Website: macys
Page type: added-to-cart
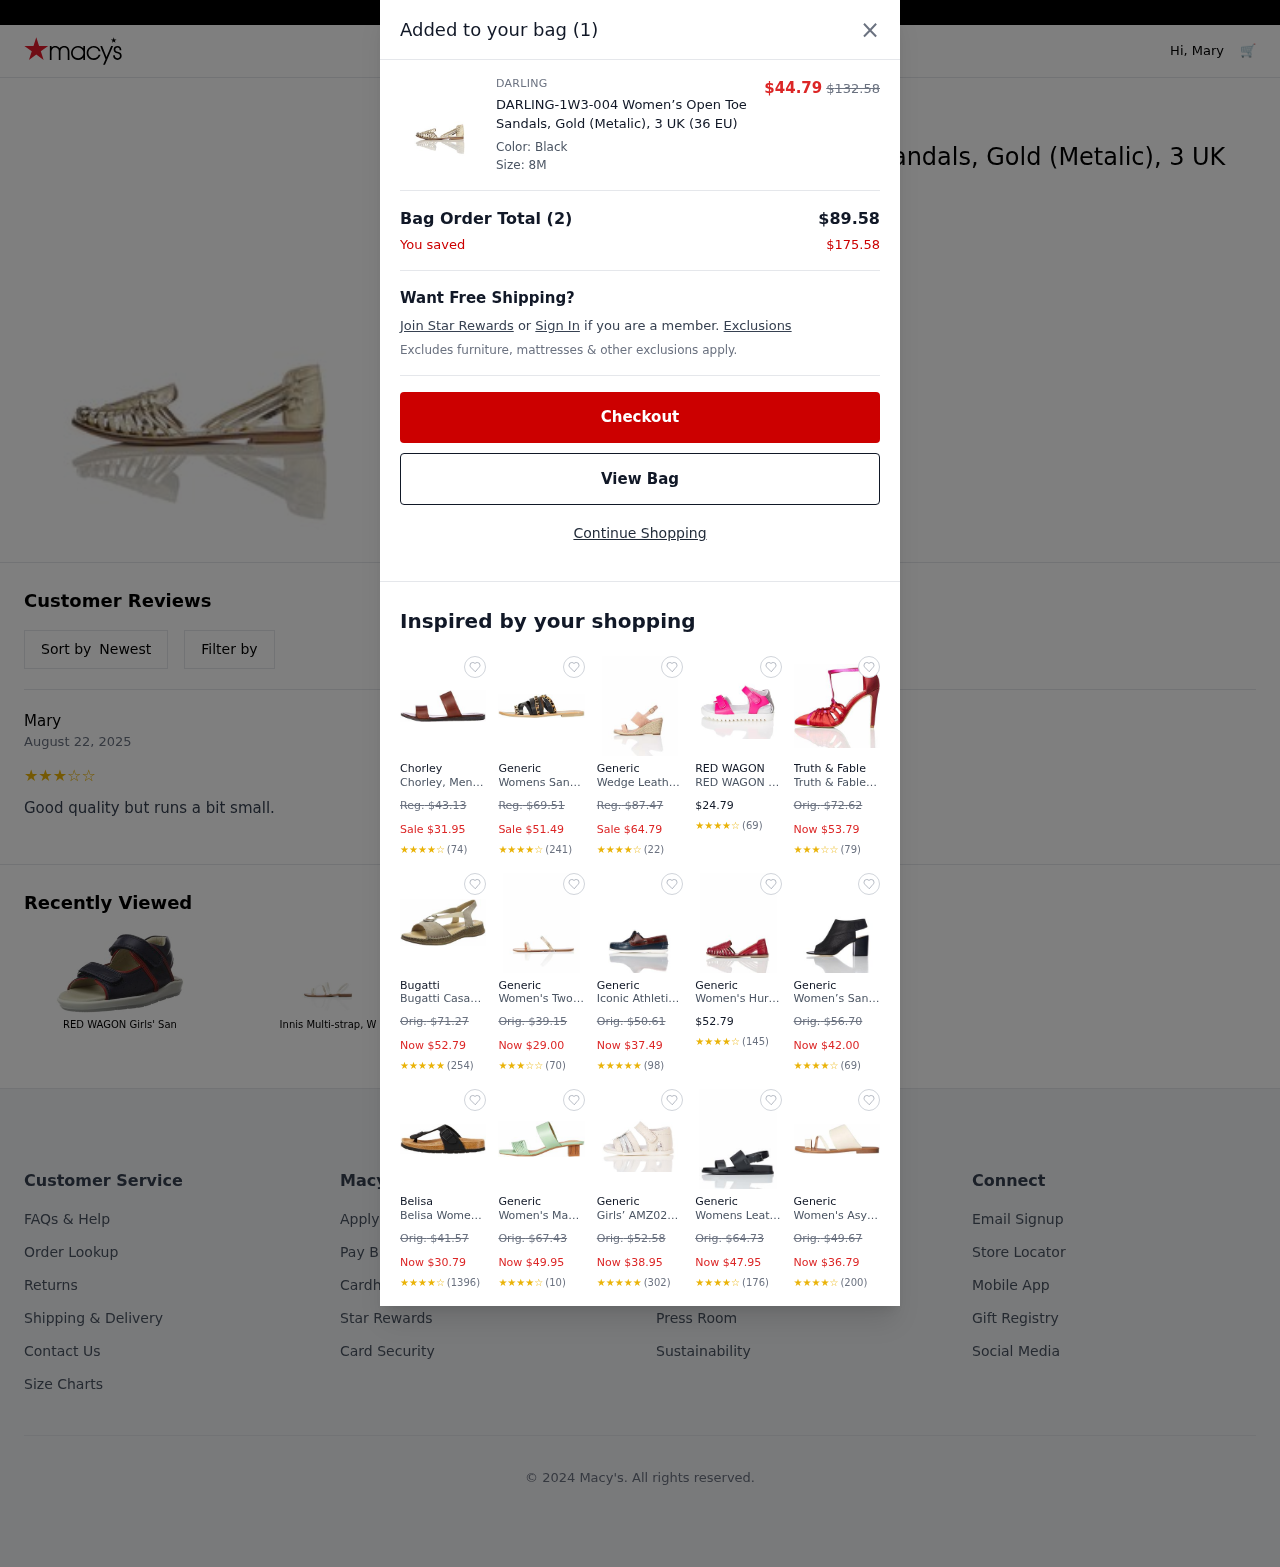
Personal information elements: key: PII_FIRSTNAME
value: Mary
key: PII_REVIEW
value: Good quality but runs a bit small.
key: PII_USER_RATING
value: ★
★
★
★
☆
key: PII_USER_RATING
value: ★
★
★
☆
☆
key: PII_USER_RATING
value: ★
★
★
★
★
Product elements: key: PRODUCT1_BRAND
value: DARLING
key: PRODUCT1_NAME
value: DARLING-1W3-004 Women’s Open Toe Sandals, Gold (Metalic), 3 UK (36 EU)
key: PRODUCT1_PRICE
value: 44.79
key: PRODUCT18_NAME
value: RED WAGON Girls' San
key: PRODUCT19_NAME
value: Innis Multi-strap, W
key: PRODUCT1_ORIGINAL_PRICE
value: $132.58
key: PRODUCT2_BRAND
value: Chorley
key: PRODUCT2_NAME
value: Chorley, Men's Open Toe Sandals
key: PRODUCT2_ORIGINAL_PRICE
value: Reg. $43.13
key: PRODUCT2_PRICE
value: Sale $31.95
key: PRODUCT2_RATING
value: ★
★
★
★
☆
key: PRODUCT2_NUM_RATINGS
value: (74)
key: PRODUCT3_BRAND
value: Generic
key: PRODUCT3_NAME
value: Womens Sana-1w3-045 Open Toe Sandals
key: PRODUCT3_ORIGINAL_PRICE
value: Reg. $69.51
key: PRODUCT3_PRICE
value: Sale $51.49
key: PRODUCT3_RATING
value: ★
★
★
★
☆
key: PRODUCT3_NUM_RATINGS
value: (241)
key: PRODUCT4_BRAND
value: Generic
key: PRODUCT4_NAME
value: Wedge Leather Espadrille Women's Peeptoe Sandals
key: PRODUCT4_ORIGINAL_PRICE
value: Reg. $87.47
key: PRODUCT4_PRICE
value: Sale $64.79
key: PRODUCT4_RATING
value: ★
★
★
★
☆
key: PRODUCT4_NUM_RATINGS
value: (22)
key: PRODUCT5_BRAND
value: RED WAGON
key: PRODUCT5_NAME
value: RED WAGON Bright Summer Velcro Strap, Girls’ Ankle Strap Sandals
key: PRODUCT5_PRICE
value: $24.79
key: PRODUCT5_RATING
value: ★
★
★
★
☆
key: PRODUCT5_NUM_RATINGS
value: (69)
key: PRODUCT6_BRAND
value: Truth & Fable
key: PRODUCT6_NAME
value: Truth & Fable Womens 124014 Ankle Strap Sandals
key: PRODUCT6_ORIGINAL_PRICE
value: Orig. $72.62
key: PRODUCT6_PRICE
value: Now $53.79
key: PRODUCT6_RATING
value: ★
★
★
☆
☆
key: PRODUCT6_NUM_RATINGS
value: (79)
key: PRODUCT7_BRAND
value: Bugatti
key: PRODUCT7_NAME
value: Bugatti Casablanca 2217914, Women’s Ankle Strap Sandals
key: PRODUCT7_ORIGINAL_PRICE
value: Orig. $71.27
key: PRODUCT7_PRICE
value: Now $52.79
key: PRODUCT7_RATING
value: ★
★
★
★
★
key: PRODUCT7_NUM_RATINGS
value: (254)
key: PRODUCT8_BRAND
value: Generic
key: PRODUCT8_NAME
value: Women's Two-band Sparkly Open-Toe Flat Sandals Brown Sand), US 9
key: PRODUCT8_ORIGINAL_PRICE
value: Orig. $39.15
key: PRODUCT8_PRICE
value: Now $29.00
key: PRODUCT8_RATING
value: ★
★
★
☆
☆
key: PRODUCT8_NUM_RATINGS
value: (70)
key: PRODUCT9_BRAND
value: Generic
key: PRODUCT9_NAME
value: Iconic Athletic and Outdoor Sandals
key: PRODUCT9_ORIGINAL_PRICE
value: Orig. $50.61
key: PRODUCT9_PRICE
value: Now $37.49
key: PRODUCT9_RATING
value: ★
★
★
★
★
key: PRODUCT9_NUM_RATINGS
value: (98)
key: PRODUCT10_BRAND
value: Generic
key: PRODUCT10_NAME
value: Women's Hurrache Closed Toe Sandals
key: PRODUCT10_PRICE
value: $52.79
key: PRODUCT10_RATING
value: ★
★
★
★
☆
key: PRODUCT10_NUM_RATINGS
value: (145)
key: PRODUCT11_BRAND
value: Generic
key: PRODUCT11_NAME
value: Women’s Sandals Open-Toe Block Heel Black (Black) 6 UK (39 EU)
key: PRODUCT11_ORIGINAL_PRICE
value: Orig. $56.70
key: PRODUCT11_PRICE
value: Now $42.00
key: PRODUCT11_RATING
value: ★
★
★
★
☆
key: PRODUCT11_NUM_RATINGS
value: (69)
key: PRODUCT12_BRAND
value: Belisa
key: PRODUCT12_NAME
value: Belisa Womens 2170900 T-Bar Sandals
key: PRODUCT12_ORIGINAL_PRICE
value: Orig. $41.57
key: PRODUCT12_PRICE
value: Now $30.79
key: PRODUCT12_RATING
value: ★
★
★
★
☆
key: PRODUCT12_NUM_RATINGS
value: (1396)
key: PRODUCT13_BRAND
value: Generic
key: PRODUCT13_NAME
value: Women's Mabel-s-1a-3 Open Toe Sandals
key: PRODUCT13_ORIGINAL_PRICE
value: Orig. $67.43
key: PRODUCT13_PRICE
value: Now $49.95
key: PRODUCT13_RATING
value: ★
★
★
★
☆
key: PRODUCT13_NUM_RATINGS
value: (10)
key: PRODUCT14_BRAND
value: Generic
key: PRODUCT14_NAME
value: Girls’ AMZ020/01 Ankle Strap Sandals, White (White), 4 Child UK (EU 20.5)
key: PRODUCT14_ORIGINAL_PRICE
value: Orig. $52.58
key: PRODUCT14_PRICE
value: Now $38.95
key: PRODUCT14_RATING
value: ★
★
★
★
★
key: PRODUCT14_NUM_RATINGS
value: (302)
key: PRODUCT15_BRAND
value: Generic
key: PRODUCT15_NAME
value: Womens Leather Sports Open Toe Sandals
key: PRODUCT15_ORIGINAL_PRICE
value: Orig. $64.73
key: PRODUCT15_PRICE
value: Now $47.95
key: PRODUCT15_RATING
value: ★
★
★
★
☆
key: PRODUCT15_NUM_RATINGS
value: (176)
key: PRODUCT16_BRAND
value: Generic
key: PRODUCT16_NAME
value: Women's Asymmetric Toe-Thong Flat Sandals White), US 5
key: PRODUCT16_ORIGINAL_PRICE
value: Orig. $49.67
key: PRODUCT16_PRICE
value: Now $36.79
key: PRODUCT16_RATING
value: ★
★
★
★
☆
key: PRODUCT16_NUM_RATINGS
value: (200)
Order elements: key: ORDER_DATE
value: August 22, 2025
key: ORDER_NUM_ITEMS
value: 1
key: ORDER_NUM_ITEMS
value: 2
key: ORDER_SUBTOTAL
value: $89.58
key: ORDER_SAVINGS
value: $175.58